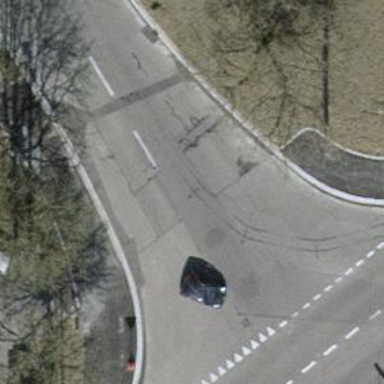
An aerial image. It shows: Marked pedestrian crossing with zebra designation and central island.